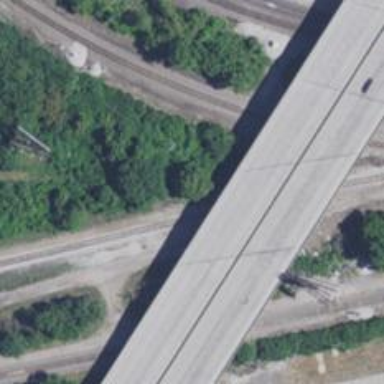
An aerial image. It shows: Abandoned railway spur.